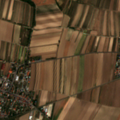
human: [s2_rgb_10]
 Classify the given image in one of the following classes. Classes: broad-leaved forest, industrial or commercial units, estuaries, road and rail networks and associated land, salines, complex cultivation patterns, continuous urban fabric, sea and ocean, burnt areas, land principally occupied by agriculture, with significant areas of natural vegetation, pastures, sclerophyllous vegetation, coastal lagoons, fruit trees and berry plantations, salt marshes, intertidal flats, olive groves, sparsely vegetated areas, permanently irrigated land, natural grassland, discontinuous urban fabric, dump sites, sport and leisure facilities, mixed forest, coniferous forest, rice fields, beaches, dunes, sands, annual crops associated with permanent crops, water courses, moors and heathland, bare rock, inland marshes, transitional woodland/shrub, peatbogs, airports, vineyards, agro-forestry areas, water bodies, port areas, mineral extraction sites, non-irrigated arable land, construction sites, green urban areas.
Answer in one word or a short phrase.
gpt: discontinuous urban fabric, non-irrigated arable land, vineyards, land principally occupied by agriculture, with significant areas of natural vegetation